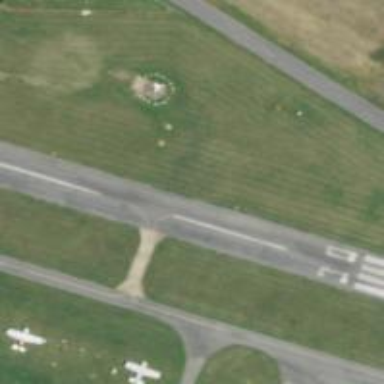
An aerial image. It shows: Runway surface made of asphalt at airport.